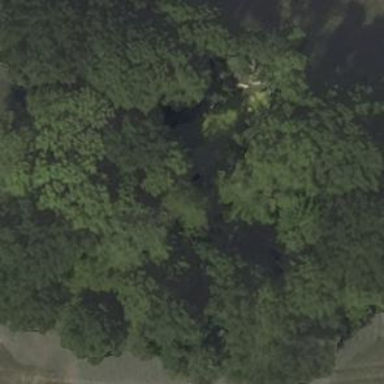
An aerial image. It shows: Forest area.